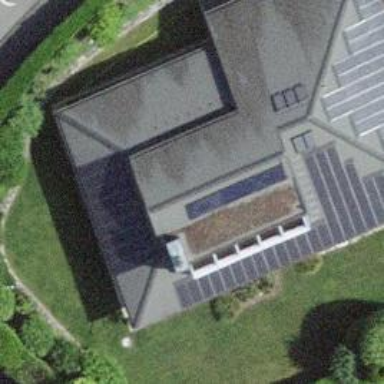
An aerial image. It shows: Solar power generator.